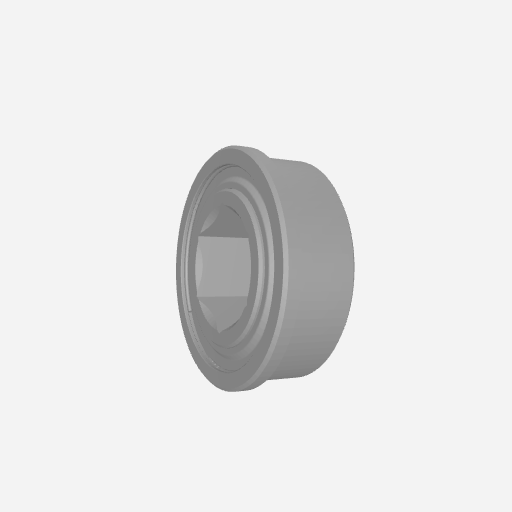
Part: Bearing8RID